Question: I access my GitHub repo with Microsoft Edge. But when I click button , no response.
With F12 Developer Tools, I get this when refresh page:
'''
SCRIPT5022: SecurityError
frameworks-b656af906df0ec252f7683ae76db8ed358bf5b309bd5781fc467ae3c1d571c2a.js (1,6939)
SCRIPT5022: timeout loading module: github-bootstrap
github-bde8ac2866c5f2506bf7395e635721b78fb421368997ded86c94168228a90f63.js (17,31583)
'''

There is no problem accessing git repo with IE.
Any insight would be grateful.
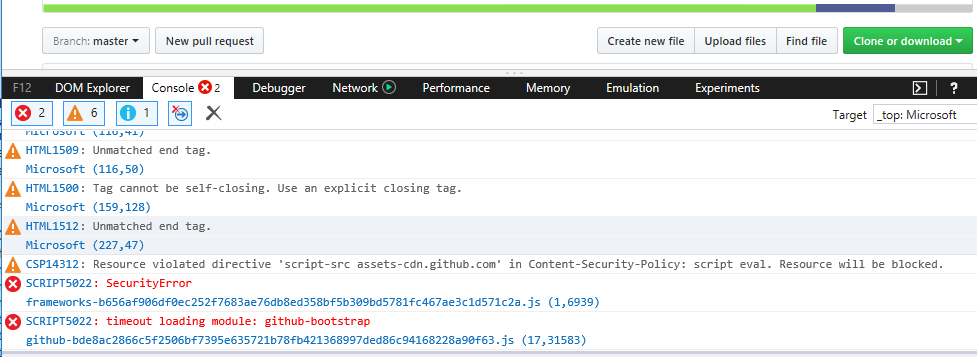
Answer: Edge don't cause the security error, but GitHub's email address verify.
Repro:
- GitHub default email address is E1,- push code with email address E2, then cannot click the button.
Resolve:
'GitHub=> Settings=> Emails=> add email address(E2)'